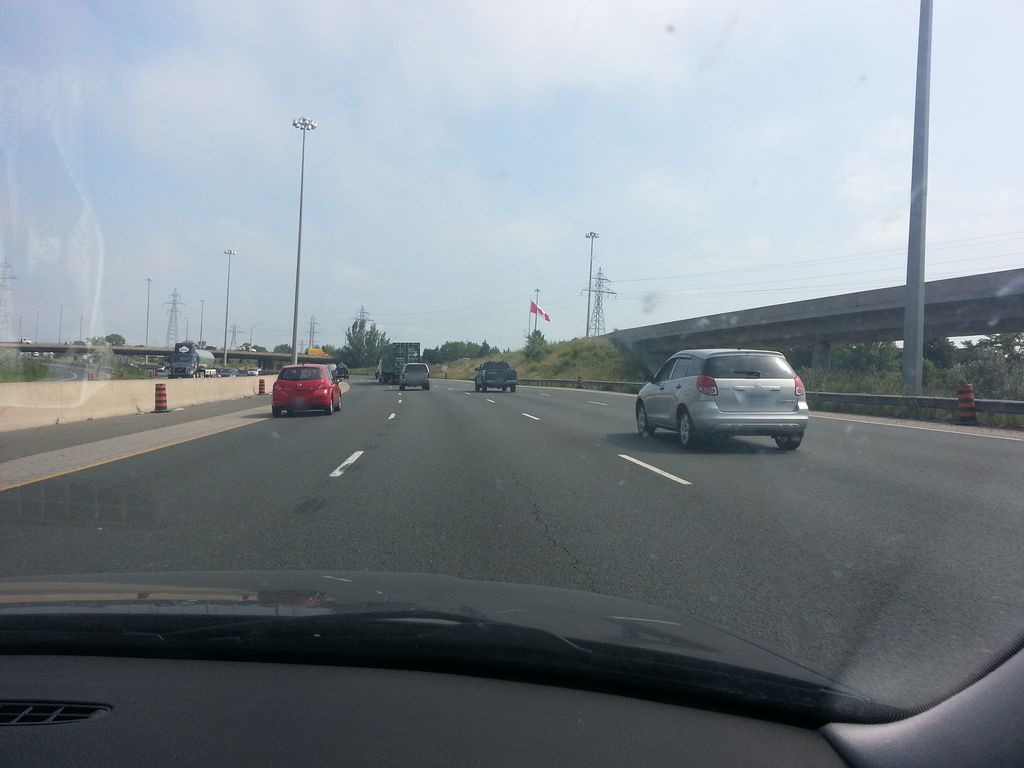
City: hamilton